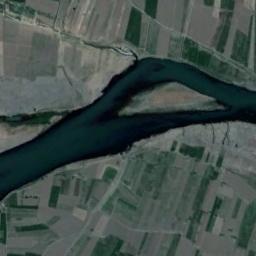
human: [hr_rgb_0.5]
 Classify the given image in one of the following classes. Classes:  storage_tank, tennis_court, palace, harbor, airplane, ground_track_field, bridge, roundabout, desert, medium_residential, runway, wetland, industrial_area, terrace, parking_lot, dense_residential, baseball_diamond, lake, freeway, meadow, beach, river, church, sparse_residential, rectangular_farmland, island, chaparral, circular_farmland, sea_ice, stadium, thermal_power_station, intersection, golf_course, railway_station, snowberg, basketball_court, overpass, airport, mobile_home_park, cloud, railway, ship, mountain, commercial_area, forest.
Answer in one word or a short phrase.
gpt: river